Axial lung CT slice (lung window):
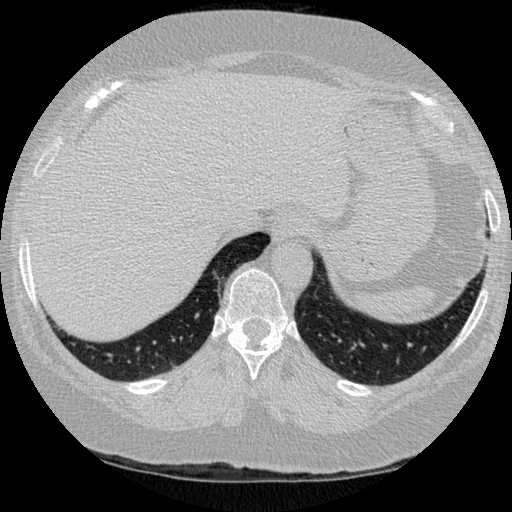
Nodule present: no